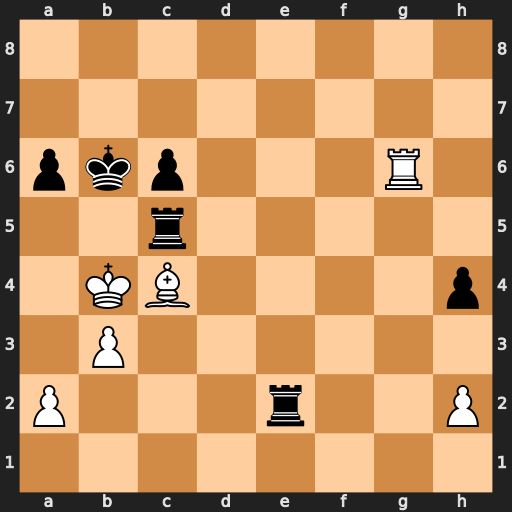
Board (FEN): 8/8/pkp3R1/2r5/1KB4p/1P6/P3r2P/8
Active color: w
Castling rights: -
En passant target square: -
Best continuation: Bxe2 a5+ Ka3